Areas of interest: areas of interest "Jiangnan Central Garden"
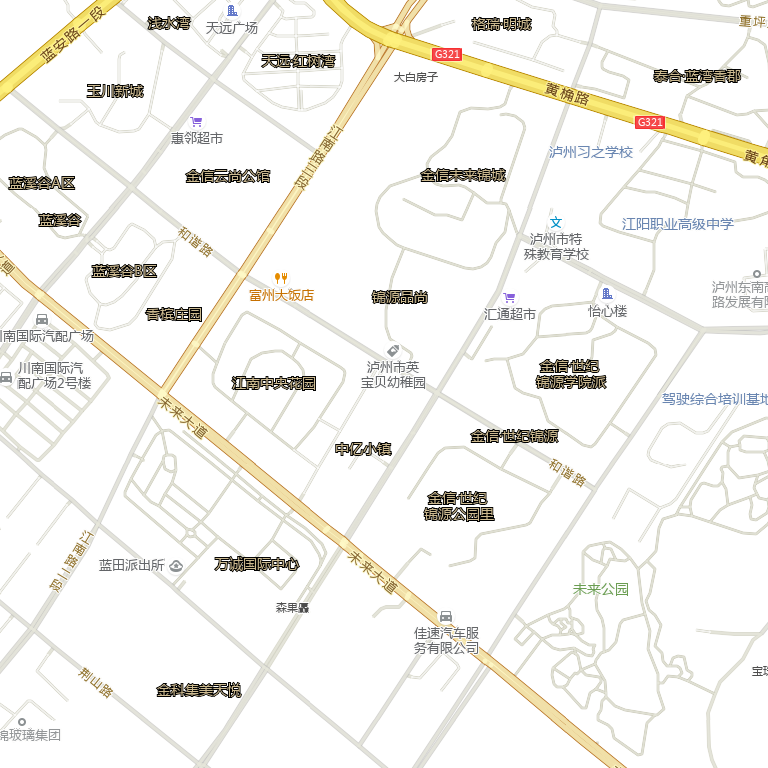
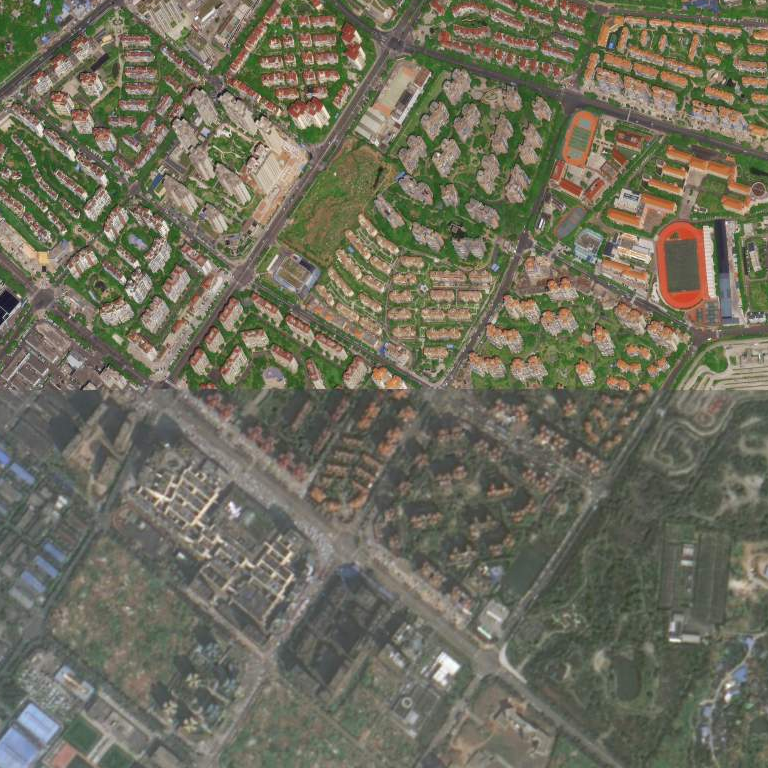